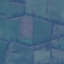
Label: Pasture